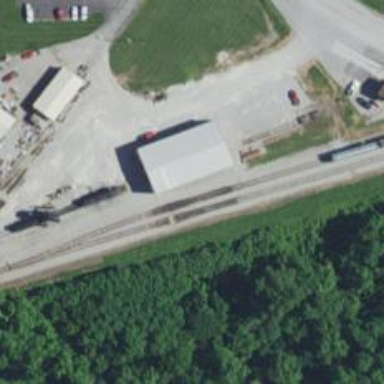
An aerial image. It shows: Building passage tunnel for rail spur service.